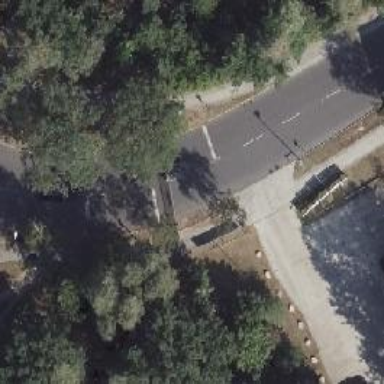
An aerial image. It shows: Unclassified road with asphalt surface. It has lane markings and sidewalks on both sides.